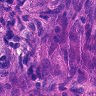
Metastatic tissue present: yes